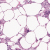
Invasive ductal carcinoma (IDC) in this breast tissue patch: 0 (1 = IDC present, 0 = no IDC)